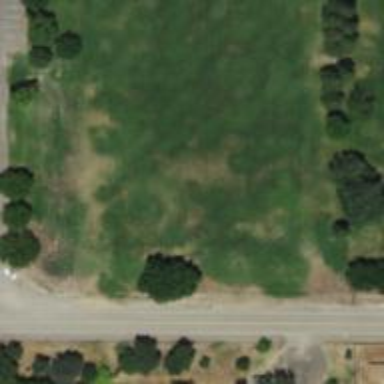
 also known as pitch. This soccer field labeled as Soccer Field 8."